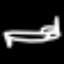
Label: bed